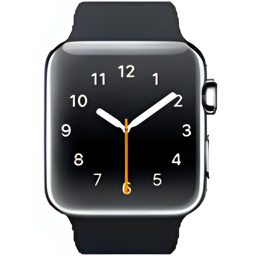
Name: watch
Emoji: ⌚
Group: Travel & Places
Sub-group: time